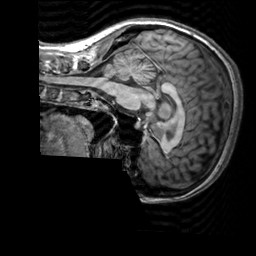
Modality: T1w
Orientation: sagittal
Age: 29
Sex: female
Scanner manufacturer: siemens
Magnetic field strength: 3 T
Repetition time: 2.3 s
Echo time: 0.00303 s